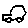
Label: car